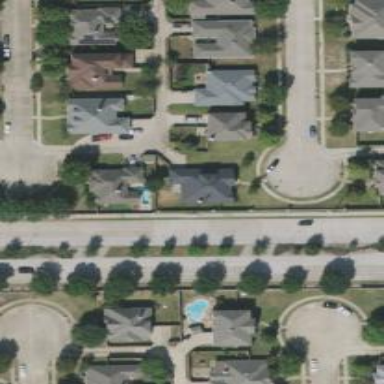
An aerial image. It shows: Secondary road with separate sidewalks.